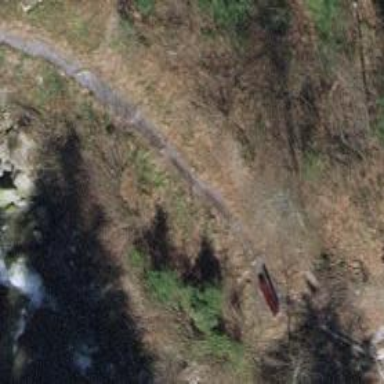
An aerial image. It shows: Path with grade 3 track type.